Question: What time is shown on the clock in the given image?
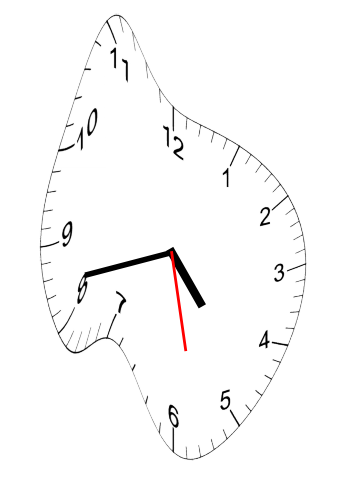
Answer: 04:42:28